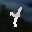
Label: 4